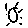
Label: sun